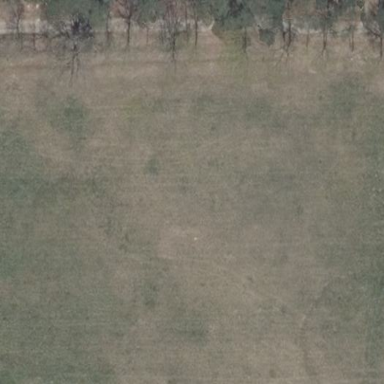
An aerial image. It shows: Area covered with grass.